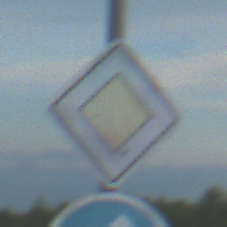
Verkehrszeichen: Vorfahrtsstrasse
Zusatzzeichen unten: VorgeschriebeneFahrtrichtungGeradeausOderLinks
Umgebung: Outdoor, Beach
Tageszeit: SunriseSunset
Wetter: PartlyCloudy
Licht: Natural
Jahreszeit: NotSpecified
Kontrast: LowContrast